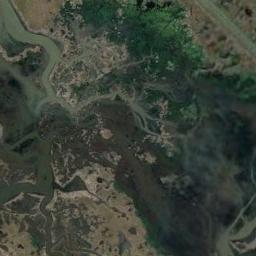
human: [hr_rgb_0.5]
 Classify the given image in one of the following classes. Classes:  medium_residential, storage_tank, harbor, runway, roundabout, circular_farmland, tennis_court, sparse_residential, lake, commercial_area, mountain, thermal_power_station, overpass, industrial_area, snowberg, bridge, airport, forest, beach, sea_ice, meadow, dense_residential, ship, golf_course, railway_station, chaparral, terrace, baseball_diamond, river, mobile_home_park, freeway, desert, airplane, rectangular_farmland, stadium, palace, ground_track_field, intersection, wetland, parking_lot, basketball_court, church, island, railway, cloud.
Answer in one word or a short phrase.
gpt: wetland